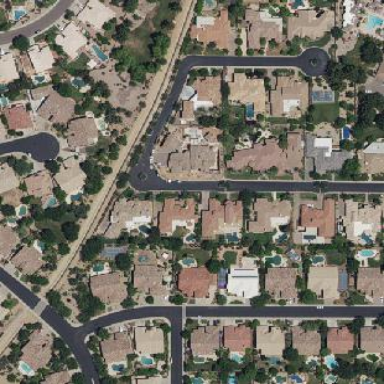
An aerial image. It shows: Residential area within neighborhood.